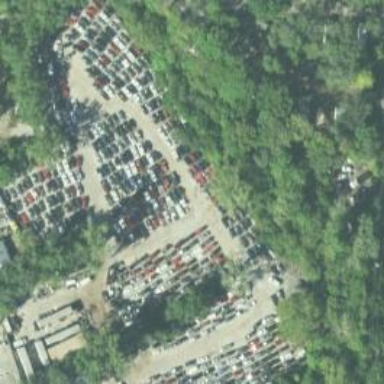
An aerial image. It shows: Scrap yard situated in industrial area.